Field crop: tomato
Growth stage: 2
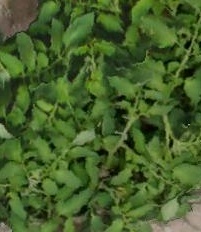
Species: tomato